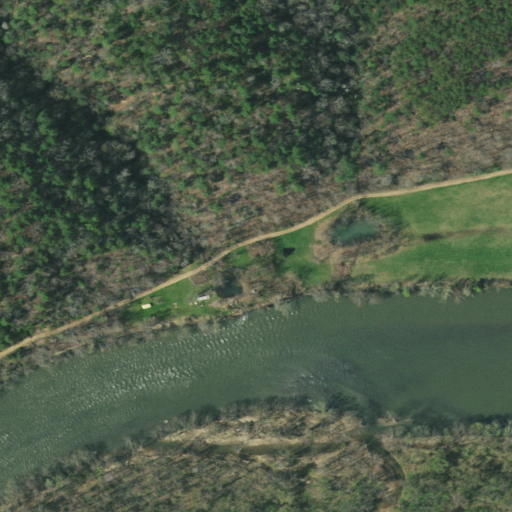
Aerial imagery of valley in Tennessee named Beetree Hollow containing mixed forest, deciduous forest, open water, open development, pasture, evergreen forest, woody wetlands, grassland, and herbaceous wetlands